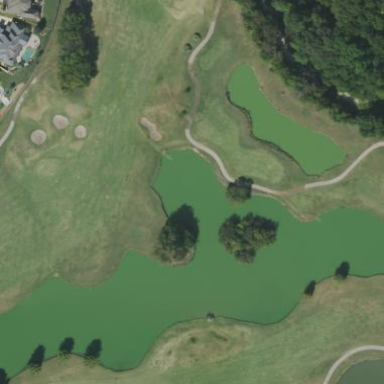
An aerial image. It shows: Picturesque scene of golf course with lateral water hazard.